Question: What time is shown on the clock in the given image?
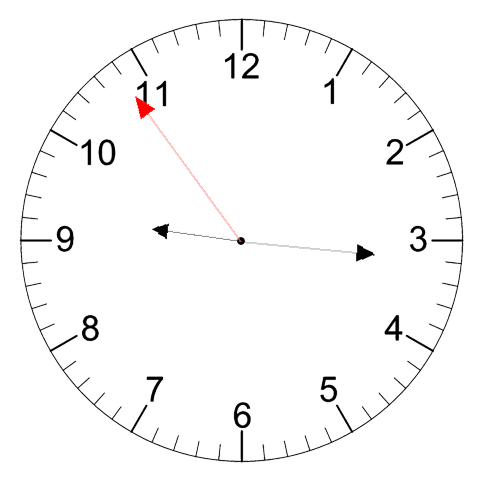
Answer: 09:15:54